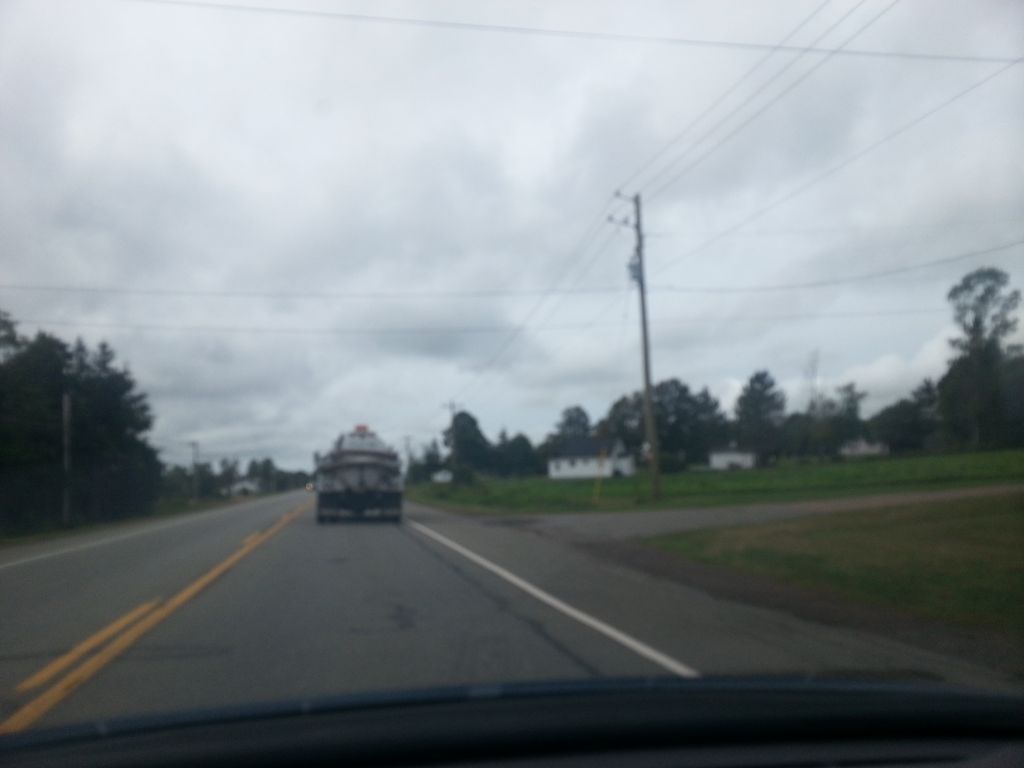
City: charlottetown